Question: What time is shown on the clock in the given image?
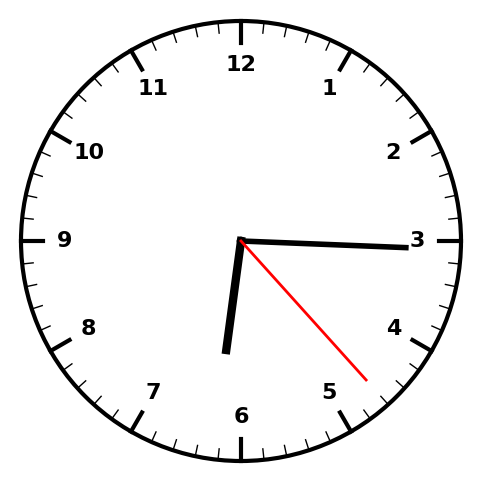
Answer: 06:15:23